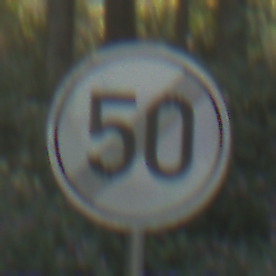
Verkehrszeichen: EndeGeschwindigkeit50
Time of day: MorningAfternoon
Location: Outdoor (Nature)
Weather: Clear
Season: NotSpecified
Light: Natural